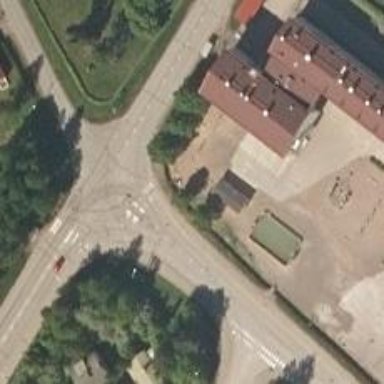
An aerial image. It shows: Pedestrian crossing with zebra markings on footway.